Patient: sex F, age 34
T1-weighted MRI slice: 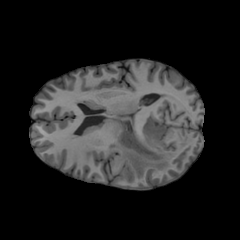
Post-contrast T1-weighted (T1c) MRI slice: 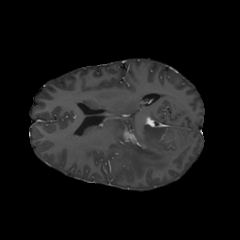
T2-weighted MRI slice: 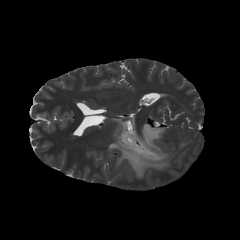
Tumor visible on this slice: yes
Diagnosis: Astrocytoma, IDH-mutant
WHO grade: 3